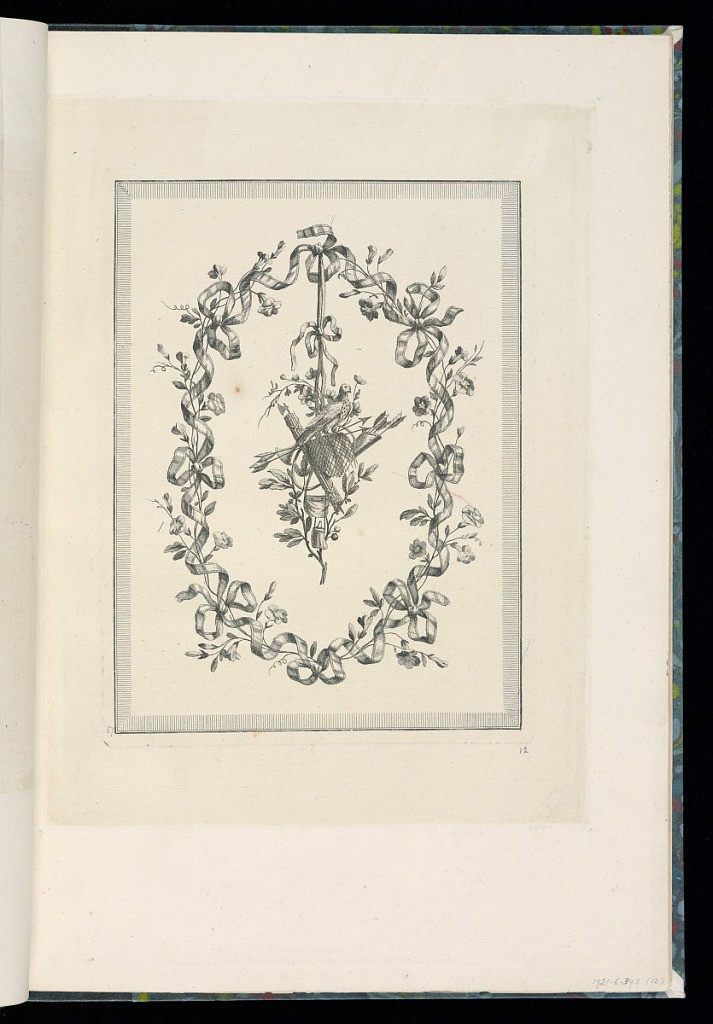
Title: Ornamental Trophy Design
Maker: Pierre Ranson, French, 1736–1786
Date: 1759–80
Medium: Etching and engraving on laid paper
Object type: Print
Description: Ornament design of a hanging trophy framed by a garland of ribbons and sprigs of flowers and leaves. The trophy hangs from a ribbon and includes a bird, quivers of arrows, a net, a horn, powder flask, and hunting purse.